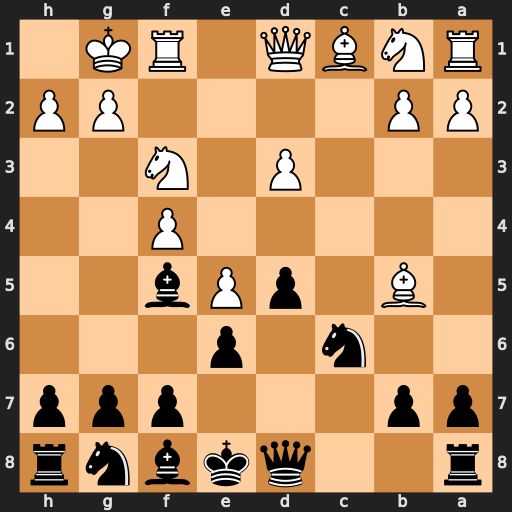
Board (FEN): r2qkbnr/pp3ppp/2n1p3/1B1pPb2/5P2/3P1N2/PP4PP/RNBQ1RK1
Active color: b
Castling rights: kq
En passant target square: -
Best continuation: Qb6+ d4 Qxb5